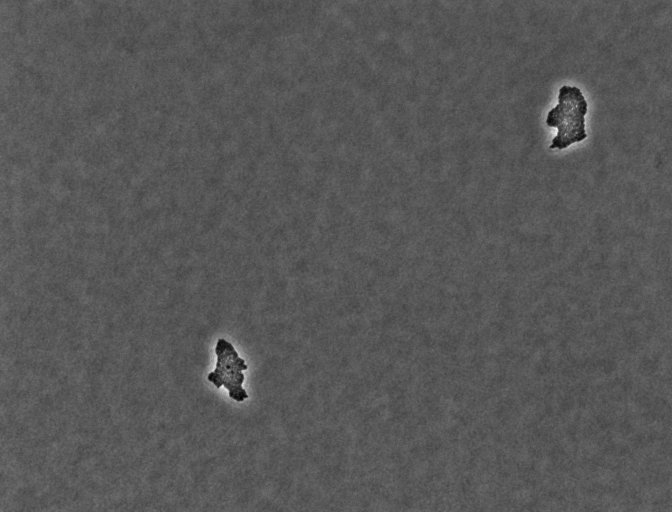
Phase contrast microscopy, 20x objective, 3 h incubation